RGB frame:
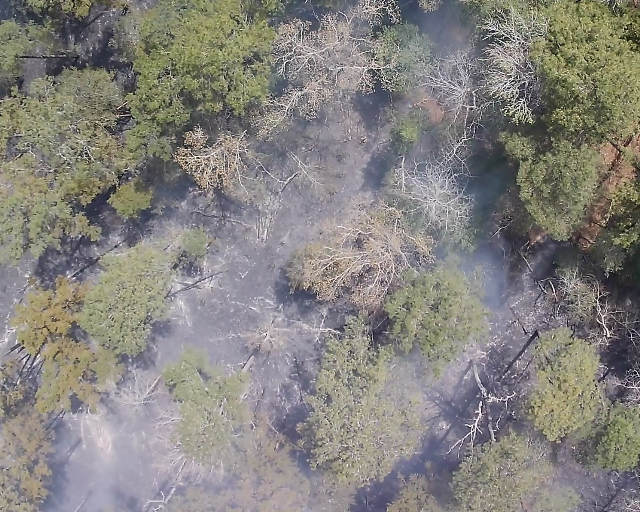
Thermal frame:
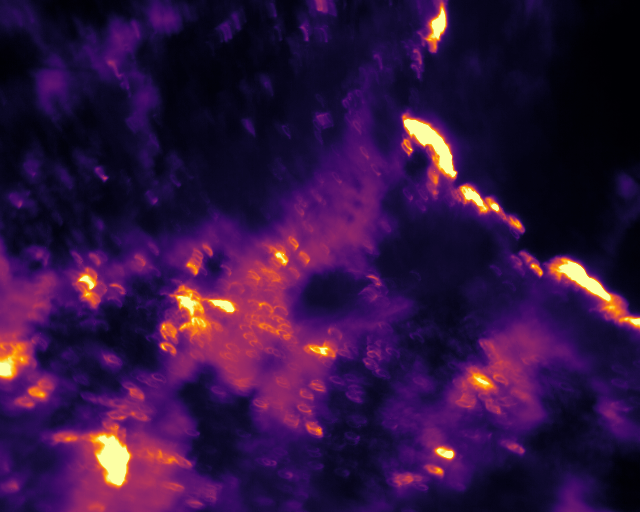
Captured: 2026-02-26 03:40:29
Pixels at or above 80 °C: 10038 (fraction of frame: 0.03063)